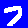
Digit: 7